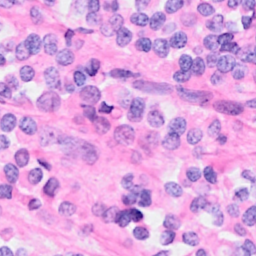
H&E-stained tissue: Breast